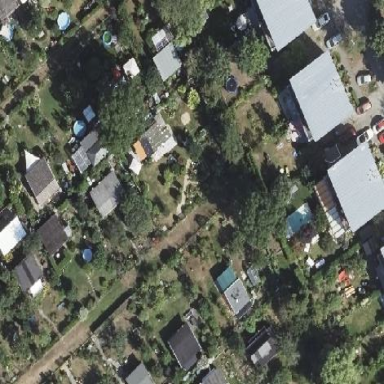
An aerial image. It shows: Plot within allotments.